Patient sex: M
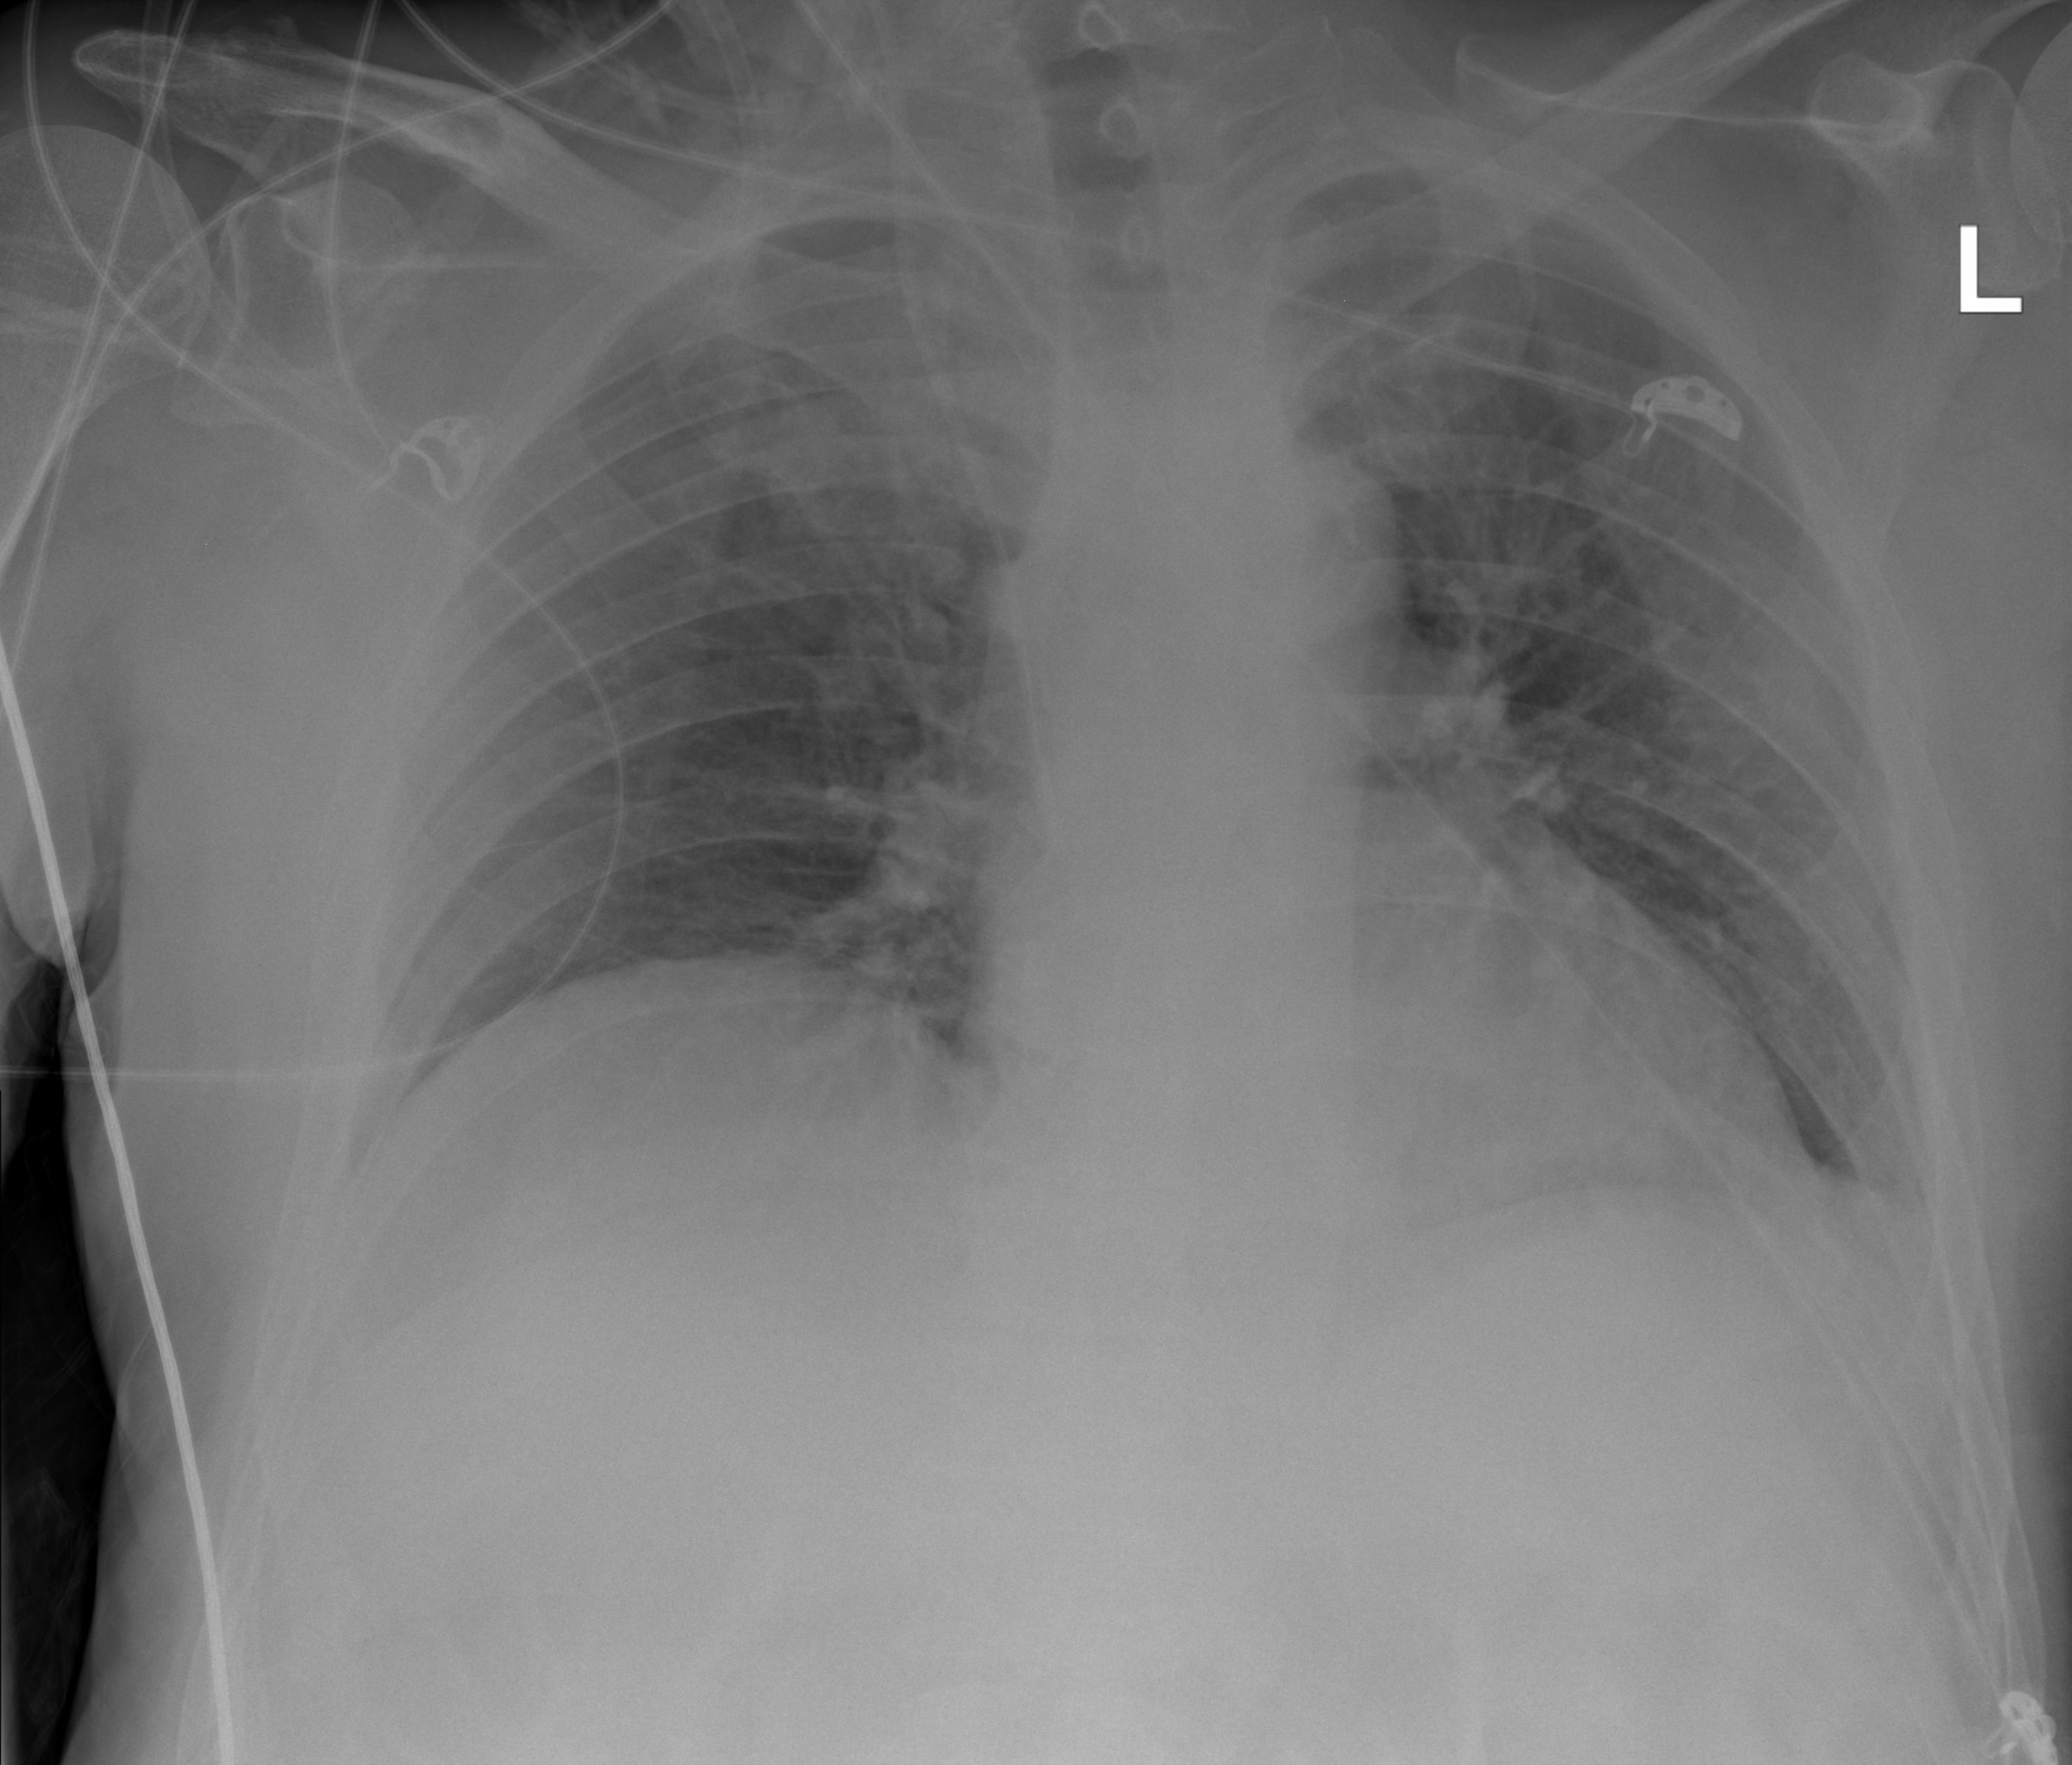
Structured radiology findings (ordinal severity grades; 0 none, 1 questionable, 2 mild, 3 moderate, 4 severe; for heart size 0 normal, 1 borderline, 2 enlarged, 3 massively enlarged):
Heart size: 0
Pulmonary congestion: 1
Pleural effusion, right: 0
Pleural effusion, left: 0
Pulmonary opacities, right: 1
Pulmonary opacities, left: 0
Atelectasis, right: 1
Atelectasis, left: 1